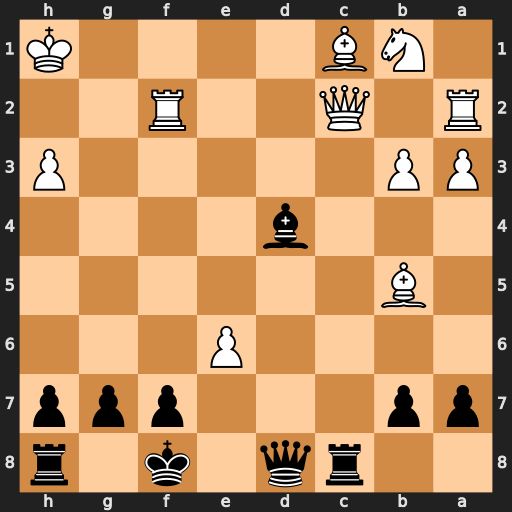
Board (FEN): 2rq1k1r/pp3ppp/4P3/1B6/3b4/PP5P/R1Q2R2/1NB4K
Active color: b
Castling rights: -
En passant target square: -
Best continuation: Qd5+ Rg2 Rxc2